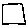
Label: square